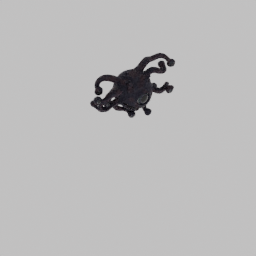
Label: animals